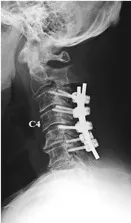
Image findings of his cervical spine after surgery (D,E). (D) Cervical lateral radiograph 2 weeks after surgery revealing instrumented fusion at C3-C6.
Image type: radiology (x_ray)